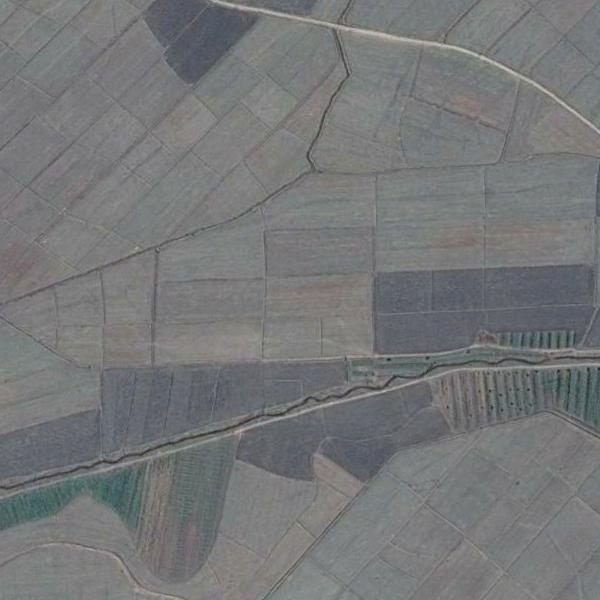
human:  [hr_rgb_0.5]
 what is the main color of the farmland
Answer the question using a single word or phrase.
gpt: gray